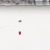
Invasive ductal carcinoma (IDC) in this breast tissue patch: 0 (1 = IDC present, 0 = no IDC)